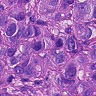
Metastatic tissue present: yes